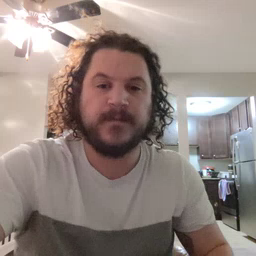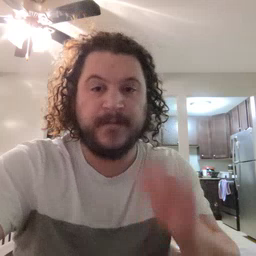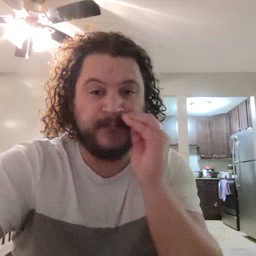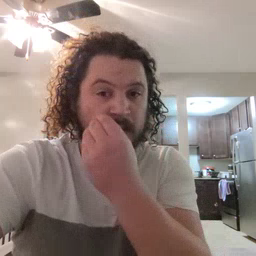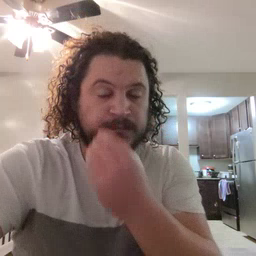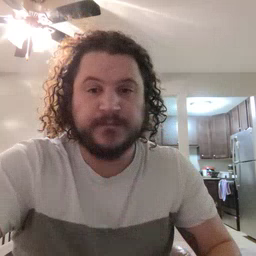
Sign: flower